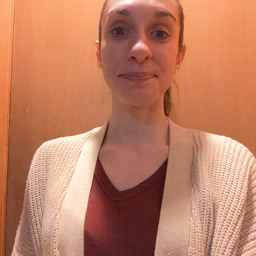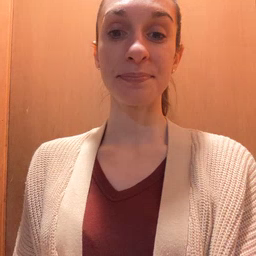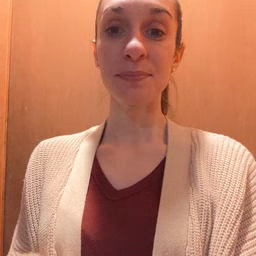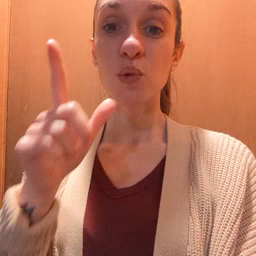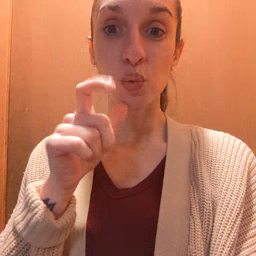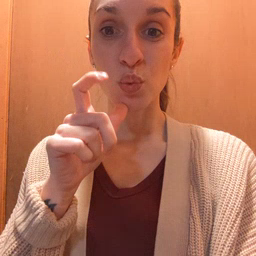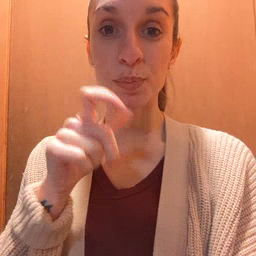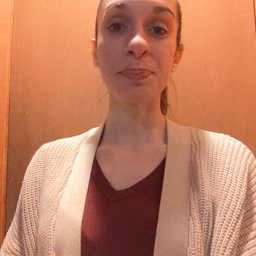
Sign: who